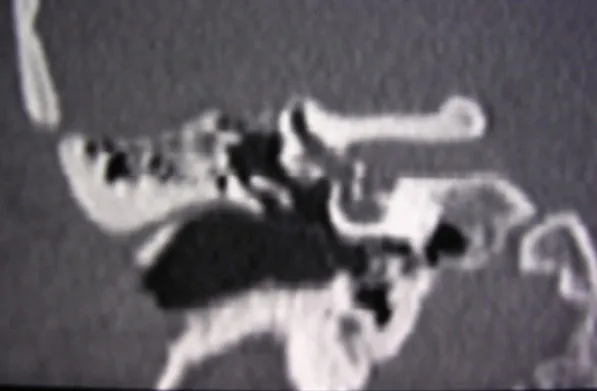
Postoperative temporal bone coronal computed tomography images.
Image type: radiology (ct)